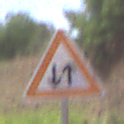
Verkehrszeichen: Gegenverkehr
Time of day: Midday
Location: Outdoor (RoadRail)
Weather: Clear
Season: NotSpecified
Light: Natural